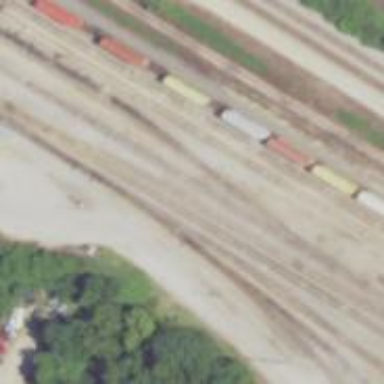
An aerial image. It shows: Railway yard in service.